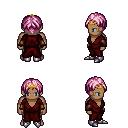
a pixel art fantasy rpg character, male body template, human, dark skin, red robe, metal pants, pink parted hairstyle, gold tiara, leather bracers, metal boots, four views (front, back, left, right), 2x2 character sprite sheet, small pixel art, hard edges, no anti-aliasing